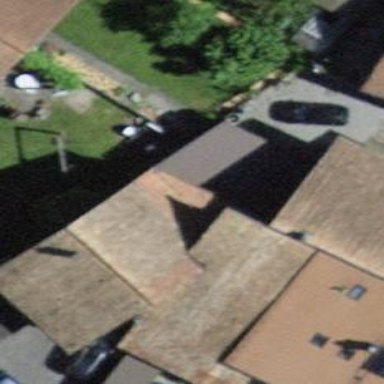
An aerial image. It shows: View of roof of building.